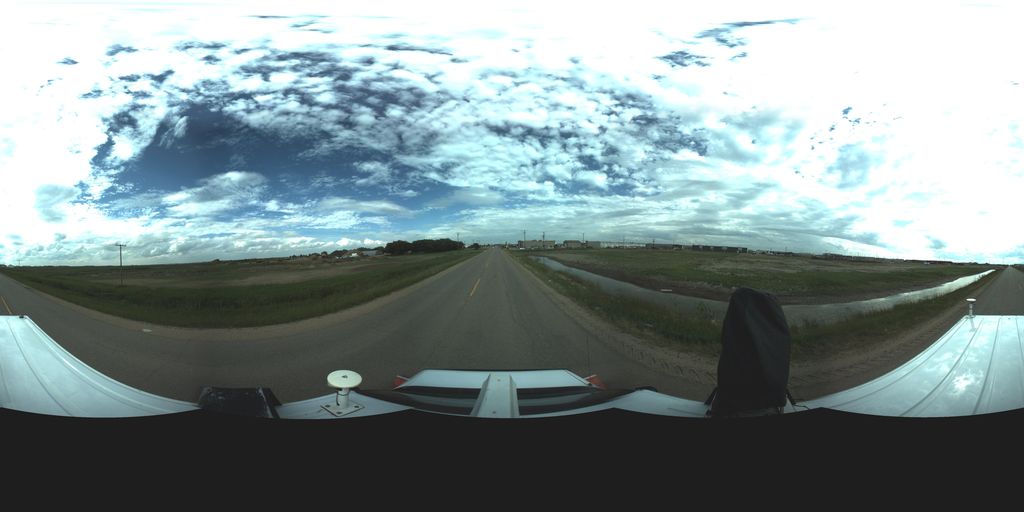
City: saskatoon